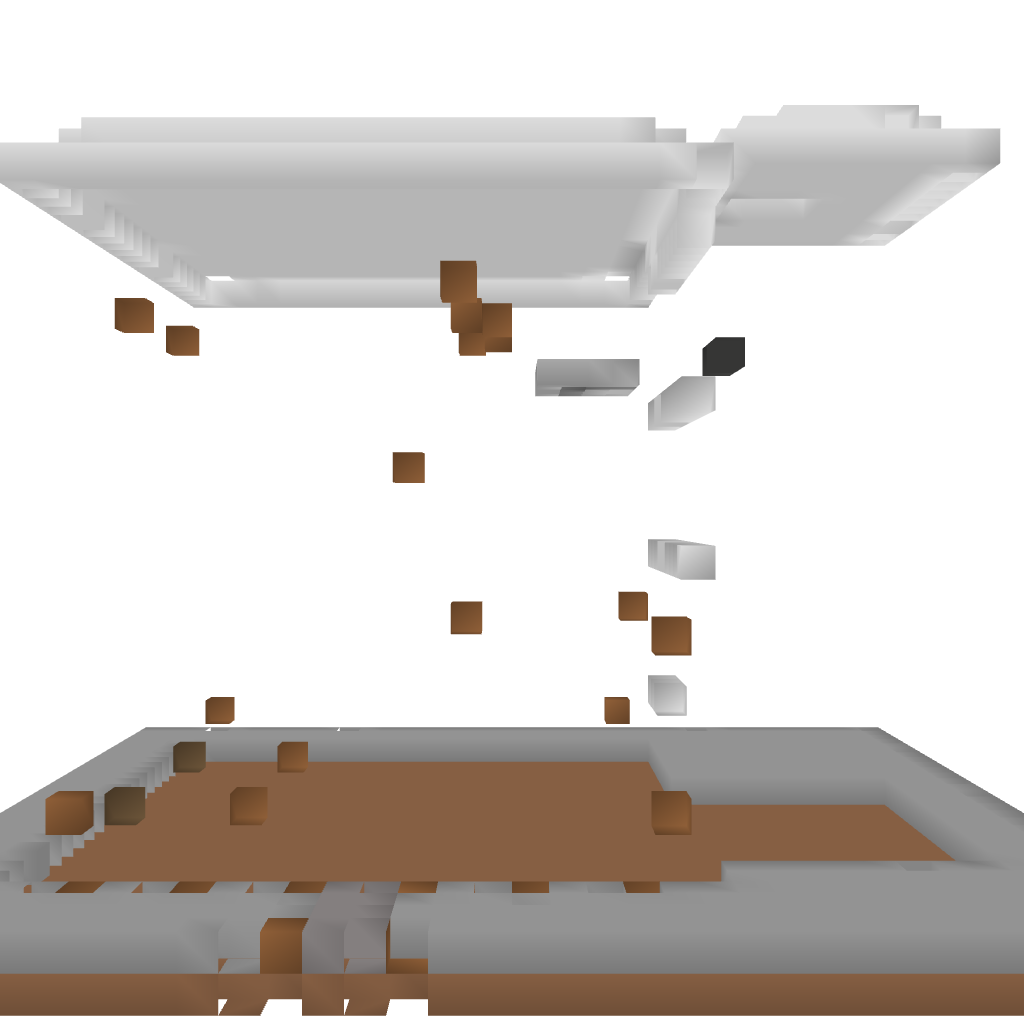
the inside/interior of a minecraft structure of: Hotel/Hospital/Office/Shop Building